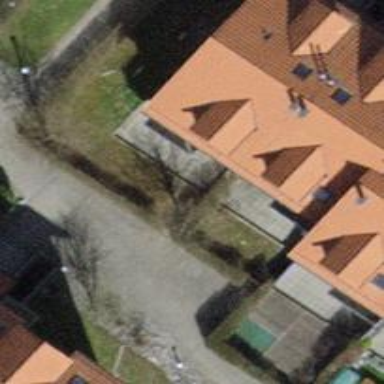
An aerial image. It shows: Terrace building with tile roof.